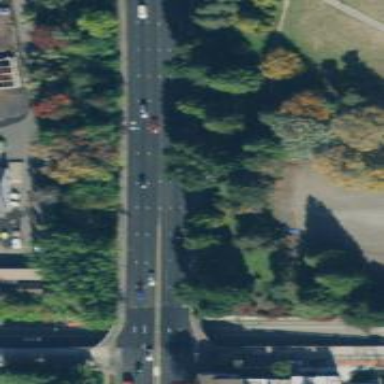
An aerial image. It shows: Trunk highway with expressway features.